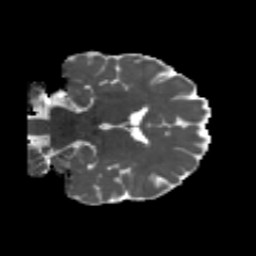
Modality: MD
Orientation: coronal
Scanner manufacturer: siemens
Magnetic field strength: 3 T
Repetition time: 4.16 s
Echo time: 0.0806 s